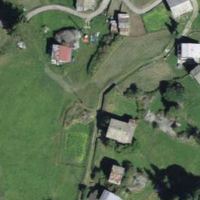
EUNIS habitat code: 55
Species observed at this site:
Sambucus racemosa